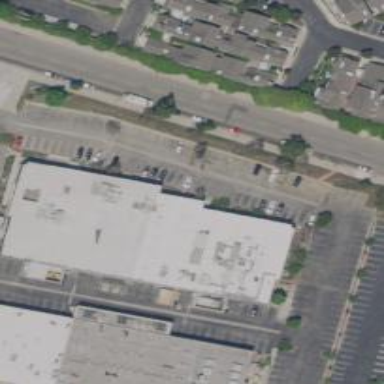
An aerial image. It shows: Commercial building.